Question: I have used a 'div' tag in my code:
'''
<a href="#"><div class="field btn half green" id="register-btn">thbt nm</div></a>
'''
And the CSS code for this tag is:
'''
.field {
position: absolute;
width: 205px;
left: 22px;
color: #eaeaea;
}
.btn {
height: 35px;
padding-top: 10px;
cursor: default;
-webkit-touch-callout: none;
-moz-user-select: none;
-khtml-user-select: none;
-webkit-user-select: none;
-ms-user-select: none;
user-select: none;
text-align: center;
font-size: 26px;
}
.half {
width: 101px;
}
#register-btn {
right:22px;
}
'''
But the result is very different in Google Chrome on Windows and Ubuntu (There is an extra padding on Windows). How can I fix that problem?

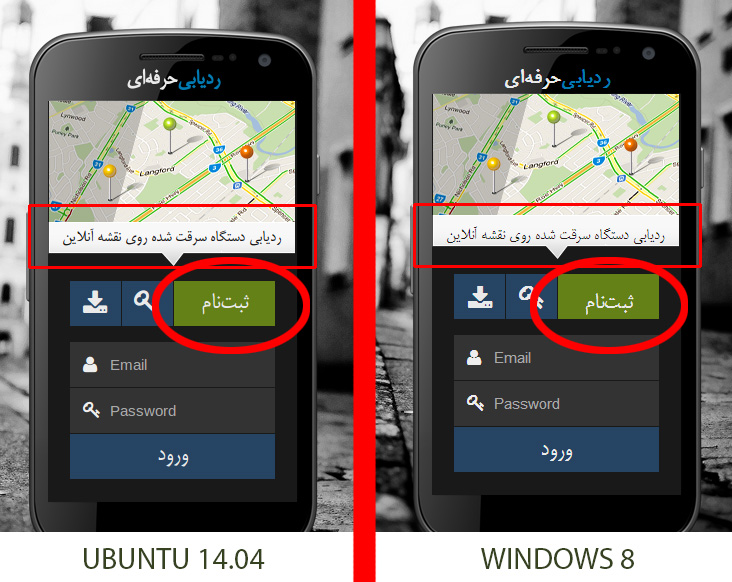
Answer: Try using line-height instead of padding.
'''
.btn {
line-height:40px;
...
}
'''
<URL>
Not only will this fix the problem, but it is a better fit for what you are trying to achieve than padding.
I am not sure why padding doesn't work, but it may be because the text isn't a block element so gets treated differently.